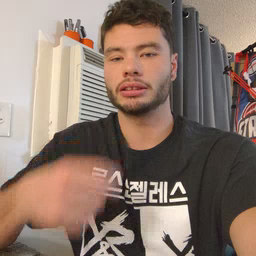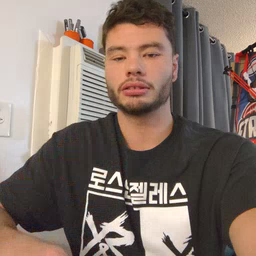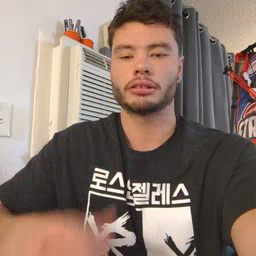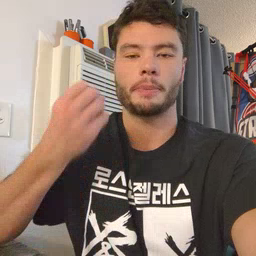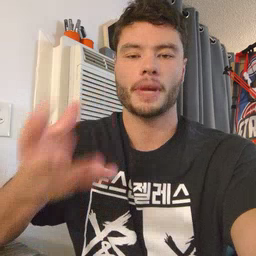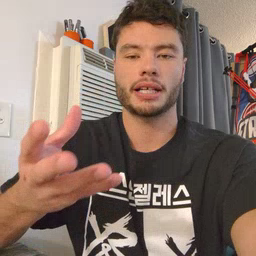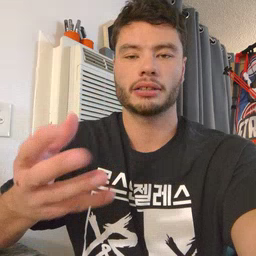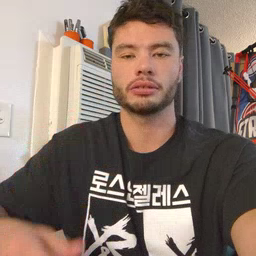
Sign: many